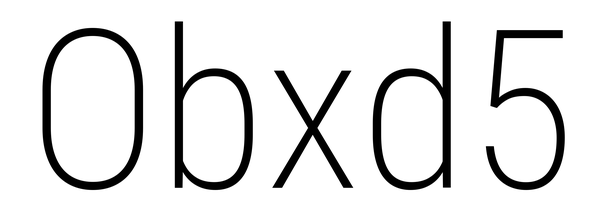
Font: Roboto_Condensed_ExtraLight